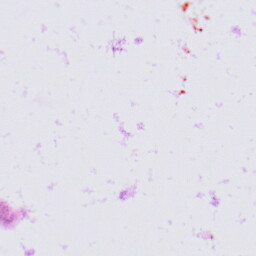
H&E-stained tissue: Prostate